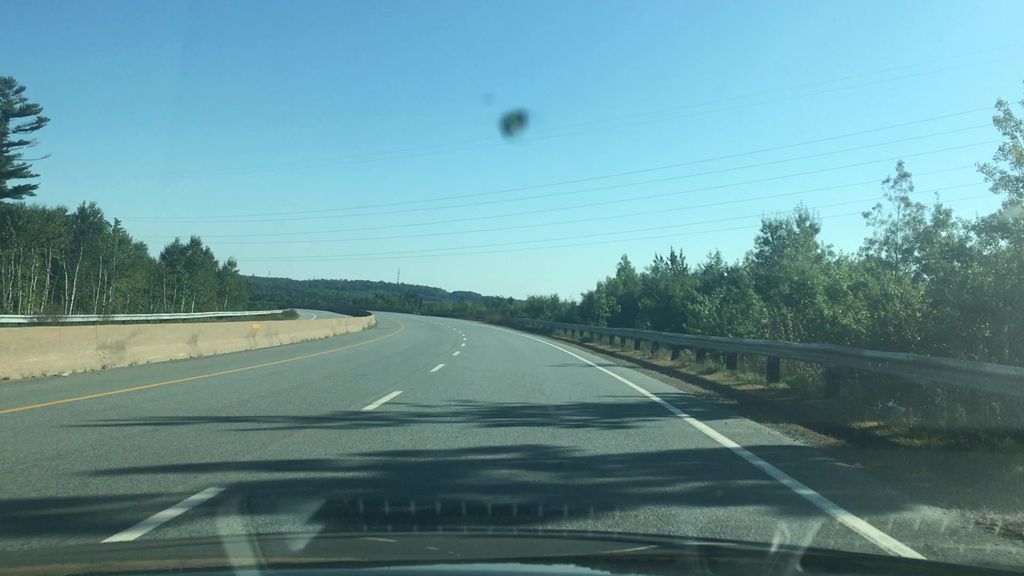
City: halifax